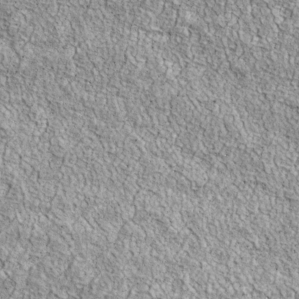
Label: non_frost